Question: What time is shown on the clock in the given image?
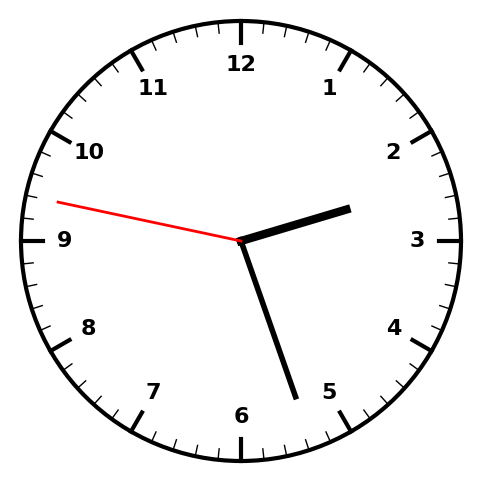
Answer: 02:26:47